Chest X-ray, PA view. Patient: 66 years old, sex F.
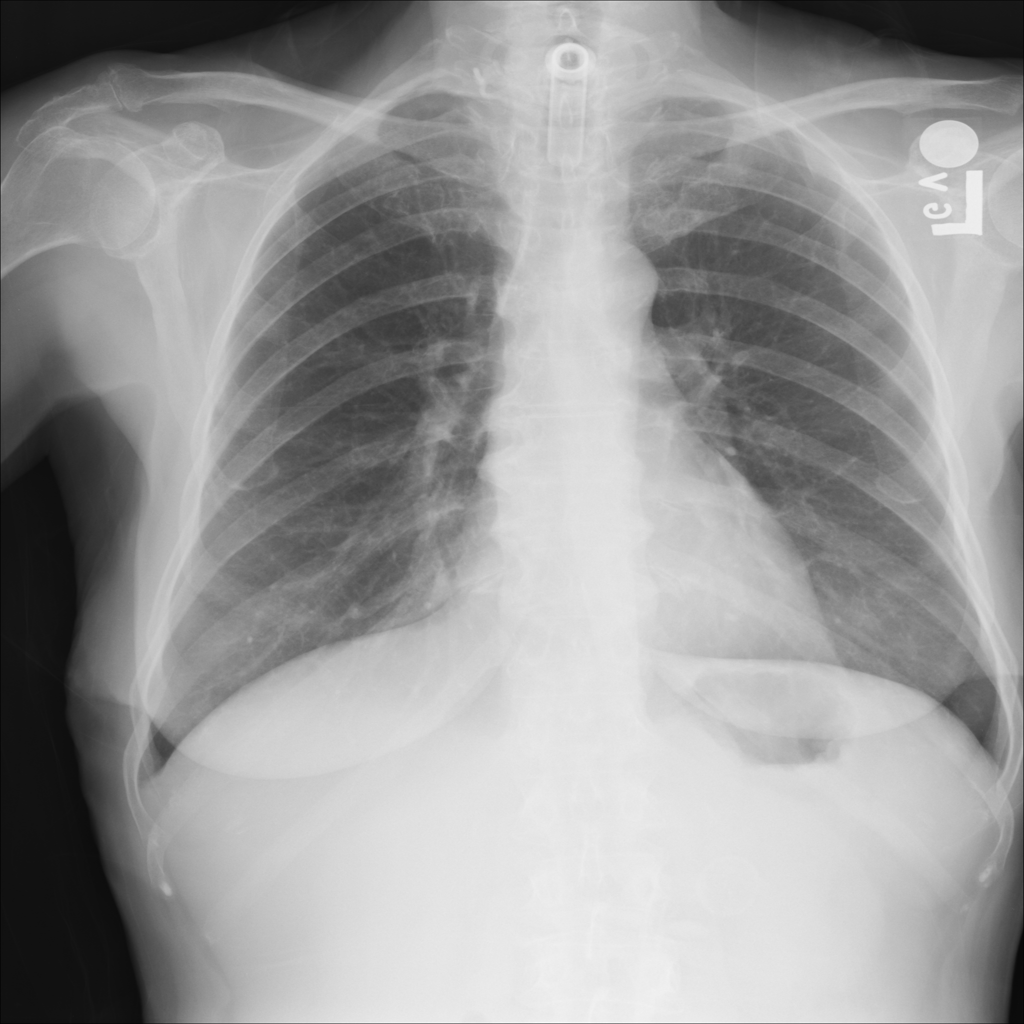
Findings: No Finding